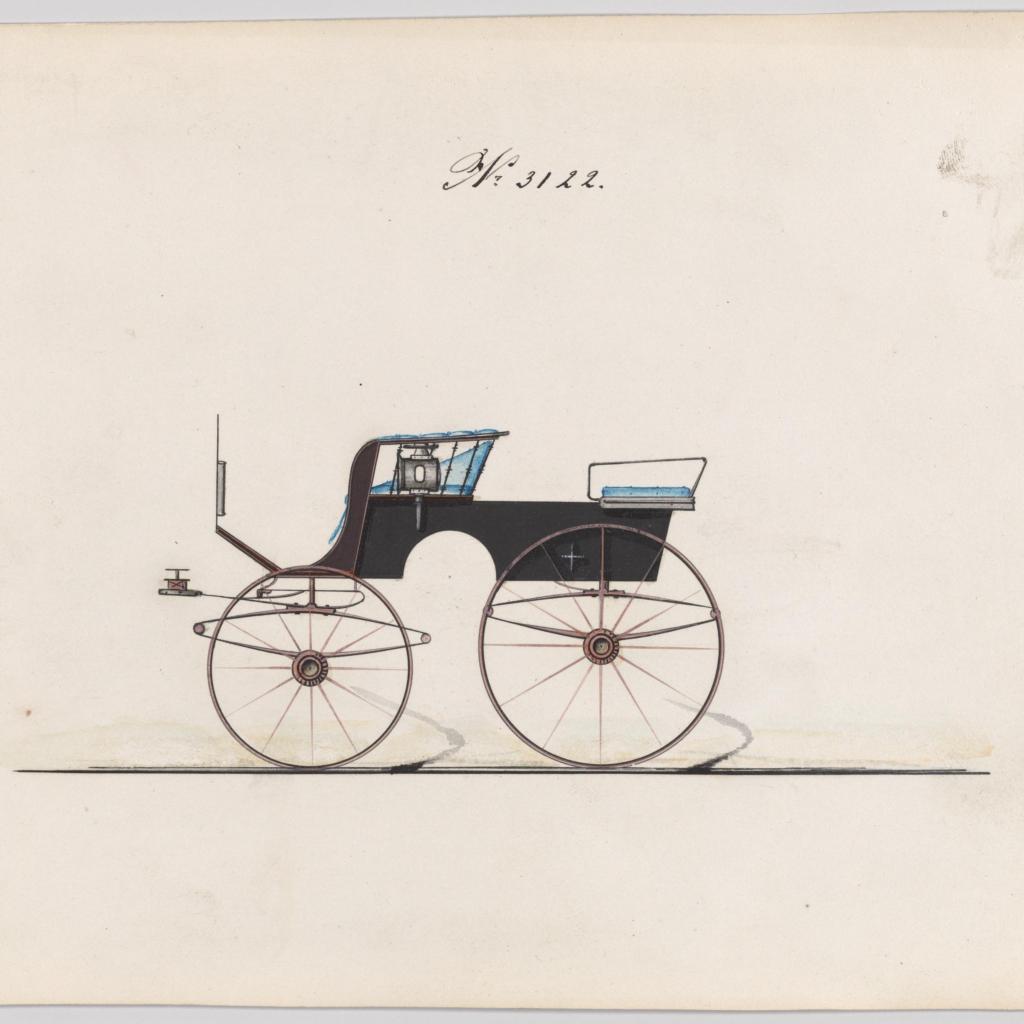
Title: Design for T-Cart, no. 3122
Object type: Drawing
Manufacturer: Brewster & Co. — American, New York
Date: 1875
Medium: Pen and black ink, waterdolor and gouace with gum arabic
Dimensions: Sheet: 6 5/8 × 9 7/8 in. (16.8 × 25.1 cm)
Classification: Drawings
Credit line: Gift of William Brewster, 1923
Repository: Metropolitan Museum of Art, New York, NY